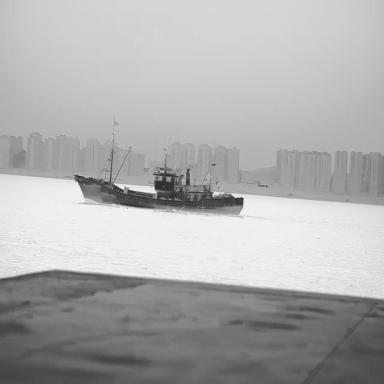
There is a bulk_carrier in the infrared image.